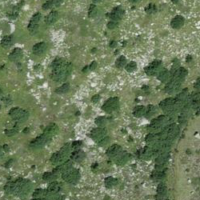
EUNIS habitat code: 26
Species observed at this site:
Bistorta officinalis